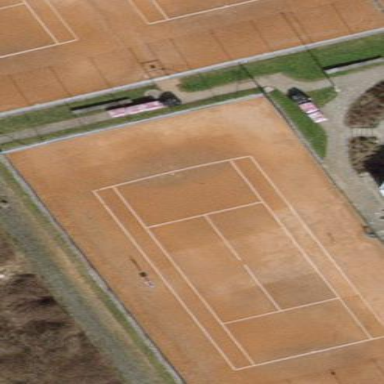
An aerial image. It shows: Clay tennis court on pitch.